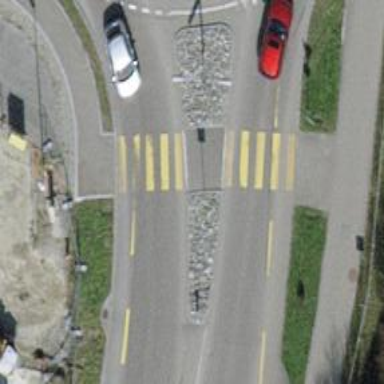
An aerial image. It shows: Uncontrolled zebra crossing on the road.